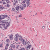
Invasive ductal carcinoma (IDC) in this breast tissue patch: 0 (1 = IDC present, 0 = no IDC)